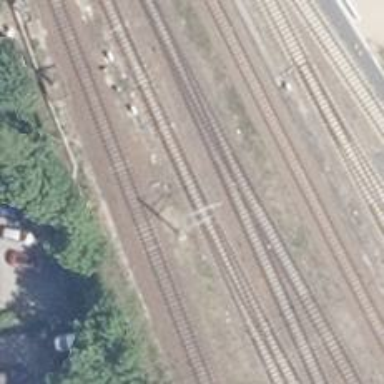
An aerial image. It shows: Railway switch.